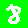
Digit: 8